Interaction volume radius: 5 \u00c5
Interaction volume height: 30 \u00c5
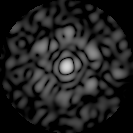
Disorder parameter: 0.7378